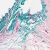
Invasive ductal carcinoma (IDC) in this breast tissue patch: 0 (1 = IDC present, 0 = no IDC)